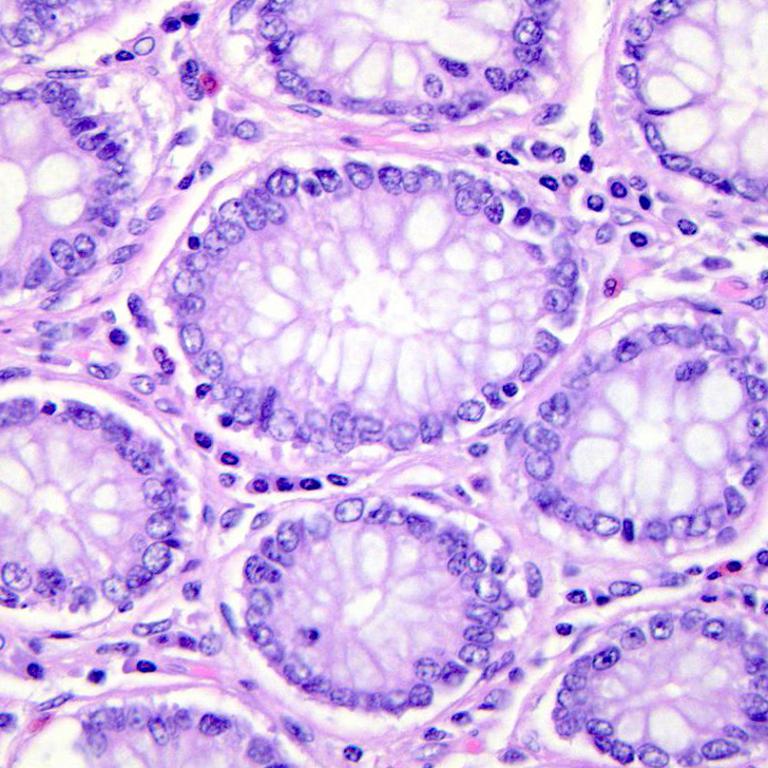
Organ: colon
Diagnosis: benign